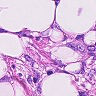
Metastatic tissue present: yes